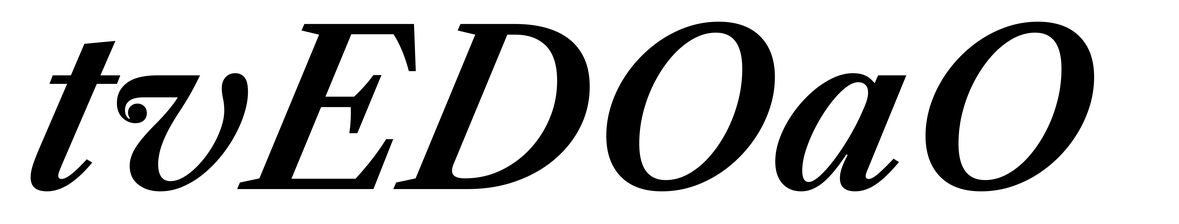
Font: LibreCaslonText-Italic_SemiBold_Italic